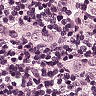
Metastatic tissue present: no